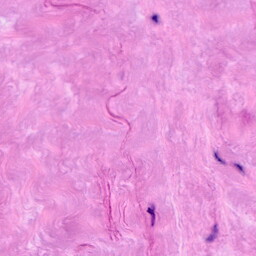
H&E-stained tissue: Breast